Question: I have a UITableViewController. In viewDidLoad, I do the following:
'''
self.tableView.backgroundColor = [UIColor clearColor];
self.view.backgroundColor = [UIColor colorWithPatternImage:[UIImage imageNamed:@"bg_cafe.png"]];
'''
The background is supposed to be a gradient. Two issues:
1. Gradient seems to get cut off at the end of the UITableView.
2. The corners are tinted.
I've experimented with setting the UITableCell's opacity to NO, but that doesn't worked. I have read these threads already: <URL>.
I'm not using Interface Builder at all for this.
Example:

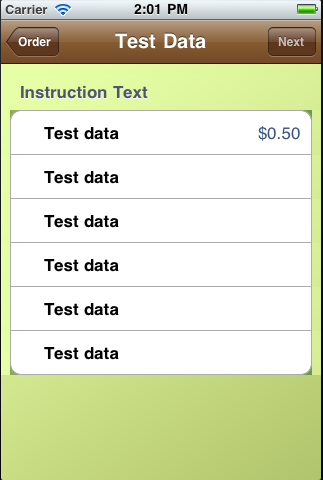
Answer: Make a UIView with that pattern image as background color and set it as table view's background view.
'''
UIView *bgView = [[UIView alloc] initWithFrame:self.tableView.frame];
bgView.backgroundColor = [UIColor colorWithPatternImage:[UIImage imageNamed:@"bg_cafe.png"]];
self.tableView.backgroundView = bgView;
[bgView release];
'''